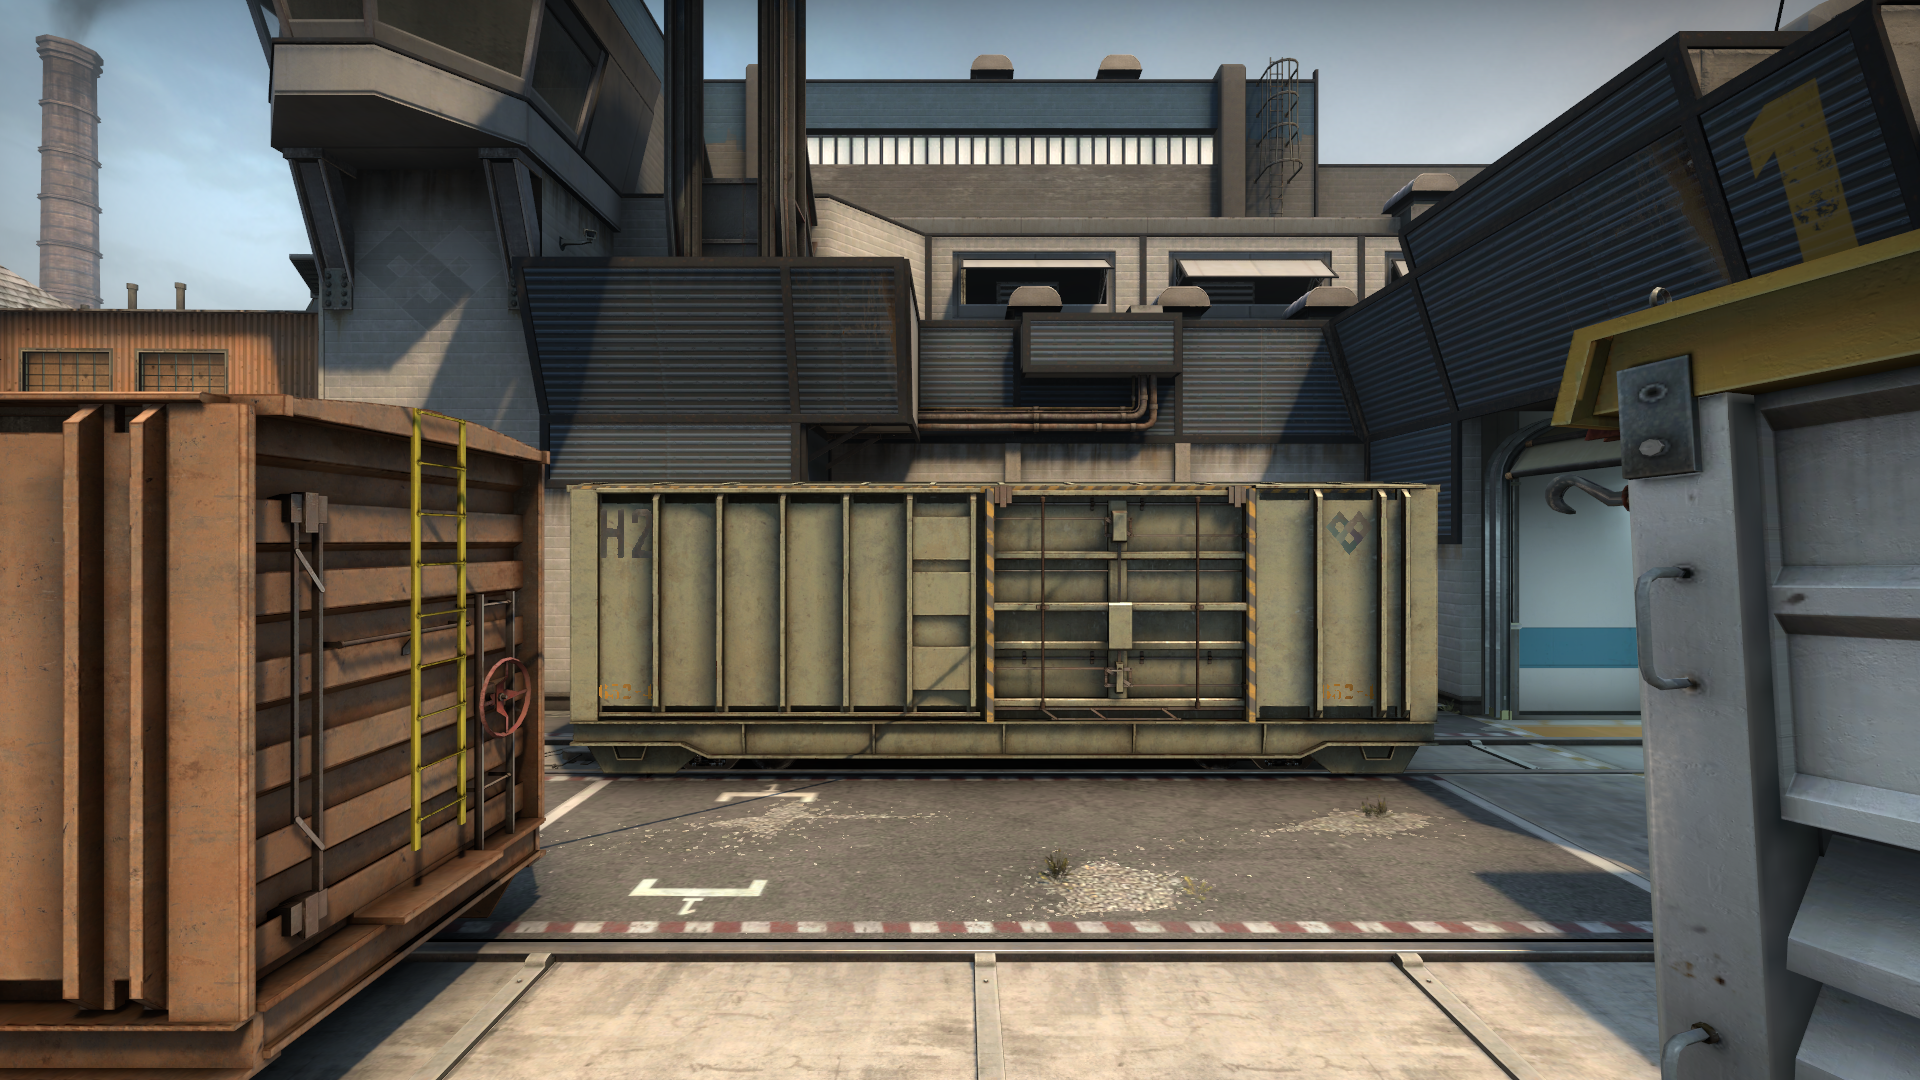
Map: de_train